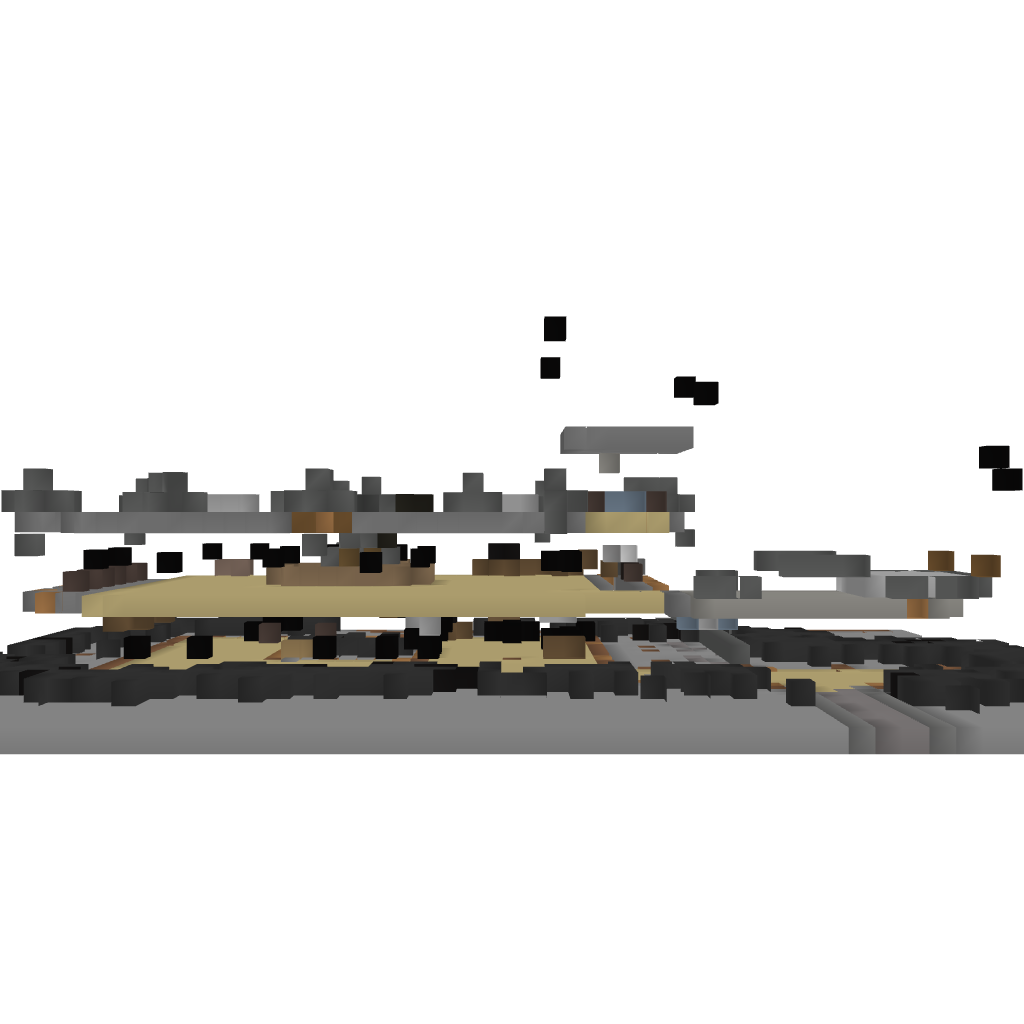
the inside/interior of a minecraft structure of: Modern House #3